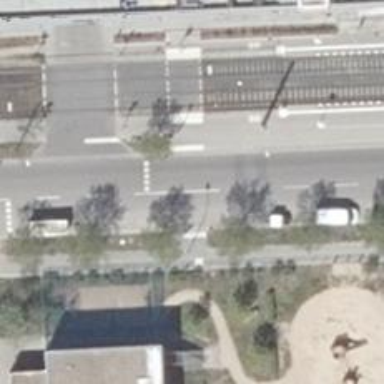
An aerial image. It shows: Unmarked crossing on the road.